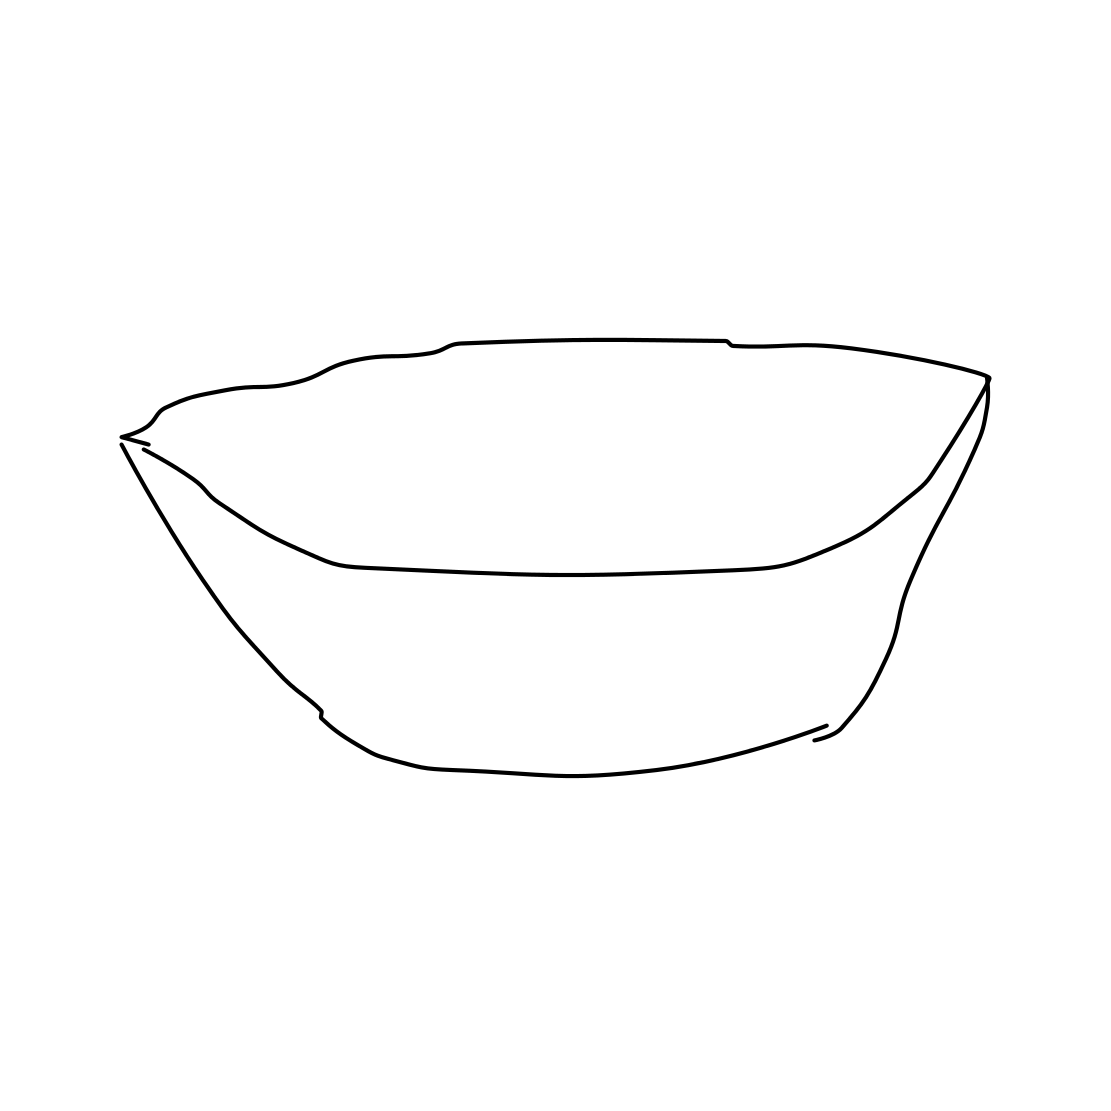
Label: bowl